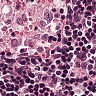
Metastatic tissue present: no